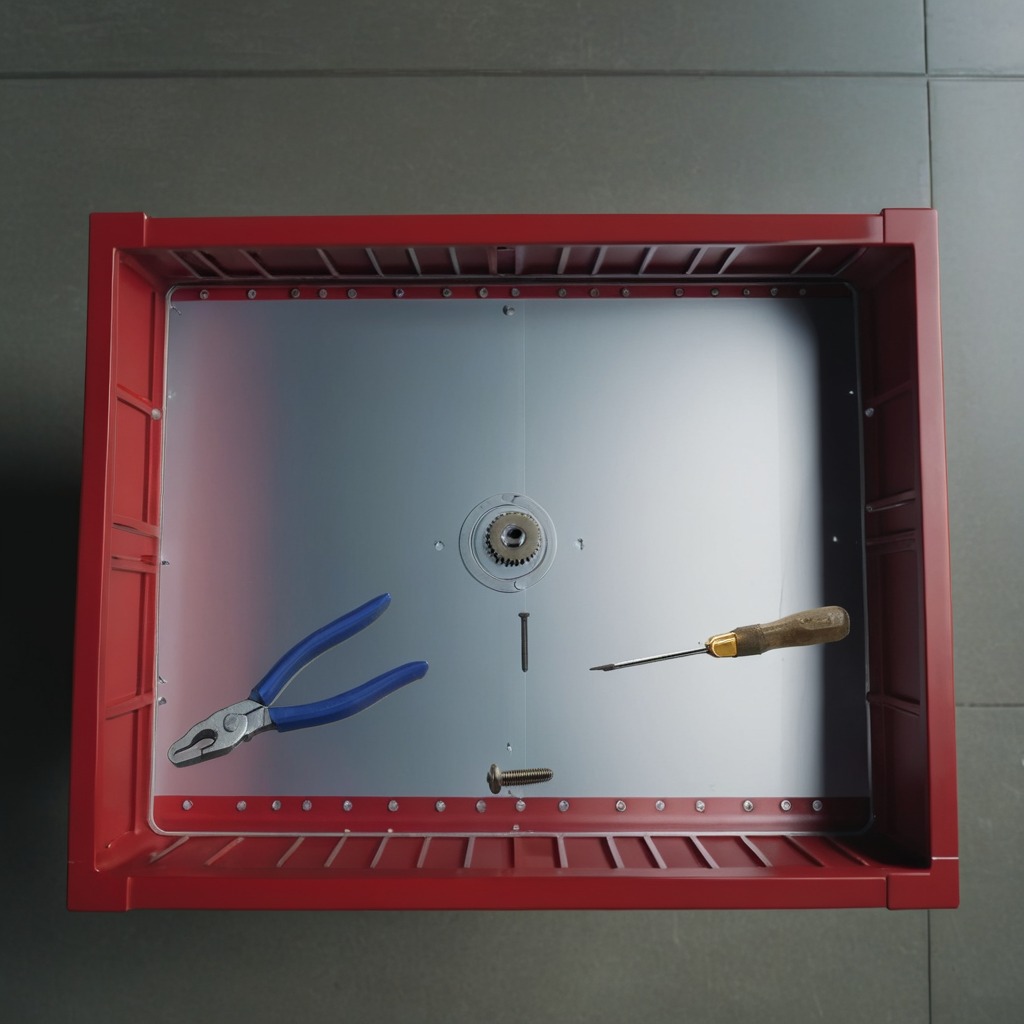
A steel gear with teeth, a metal machine screw, an iron nail, pliers, and a screwdriver are lying on the toolbox surface in an airplane hangar workshop.